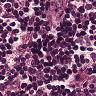
Metastatic tissue present: no